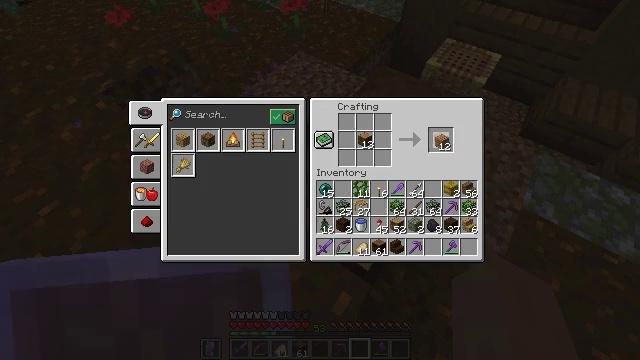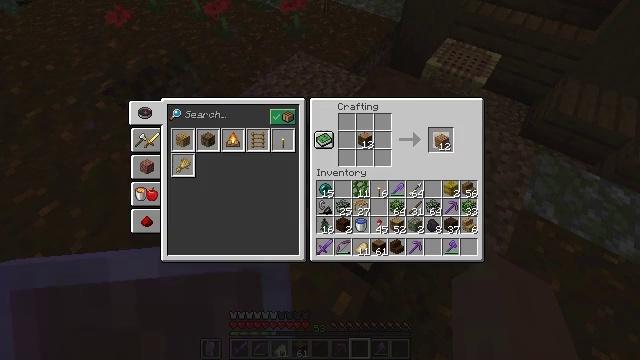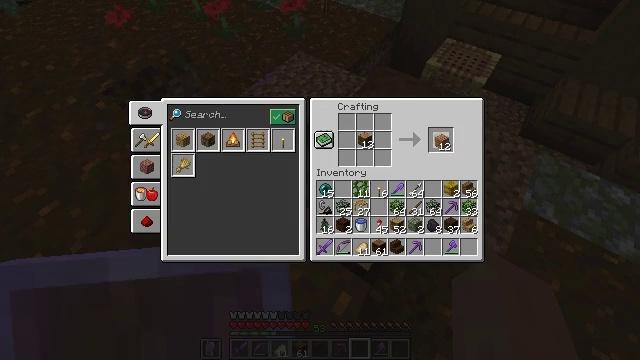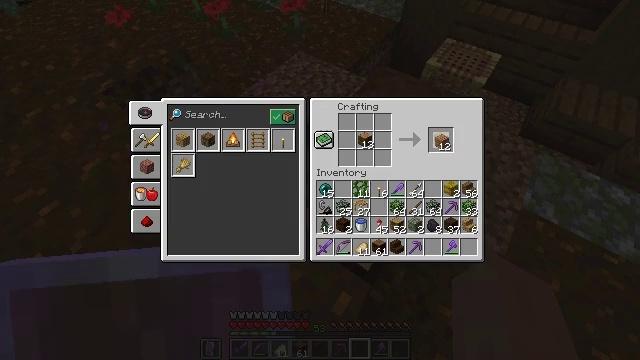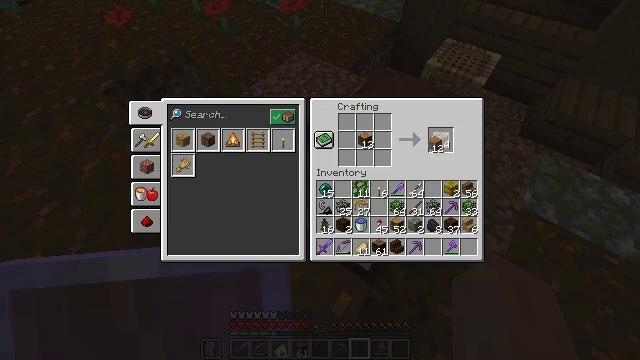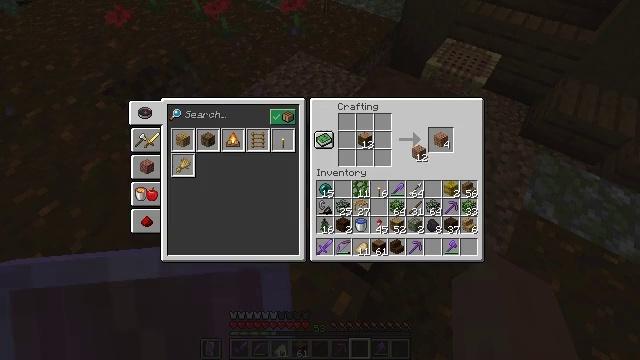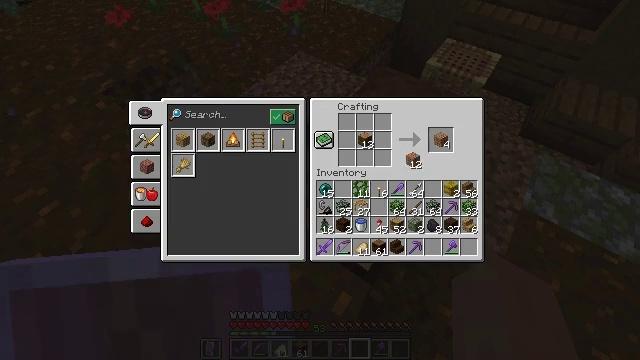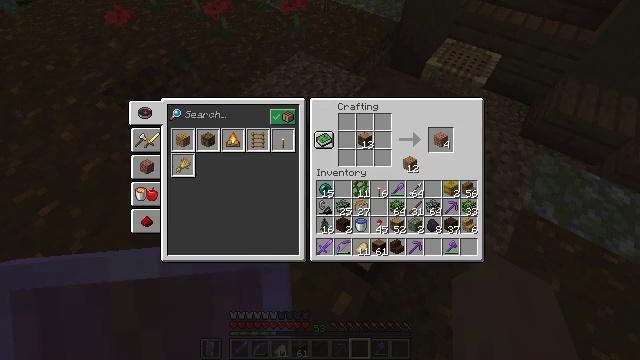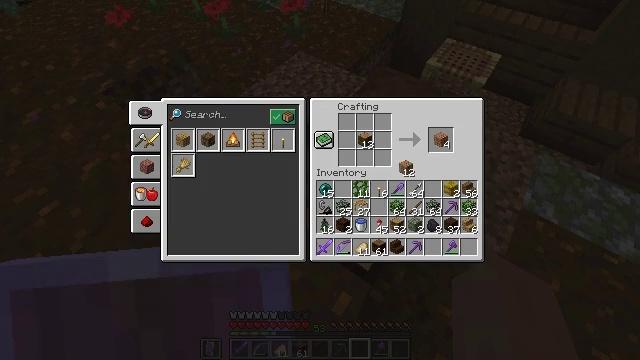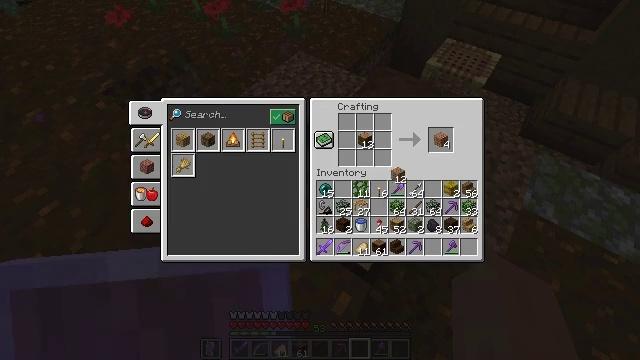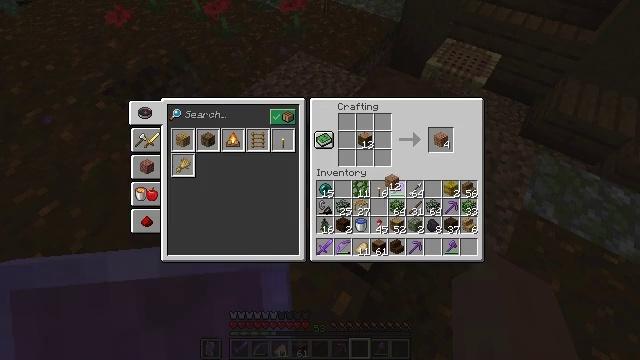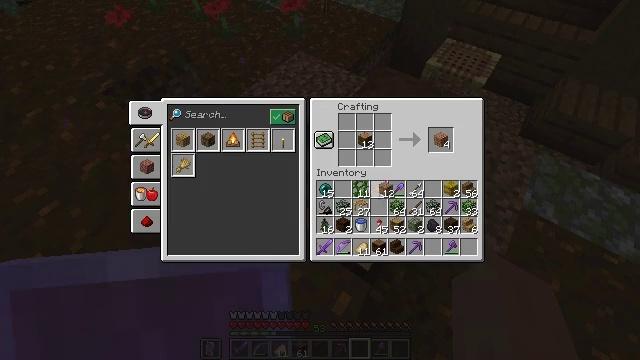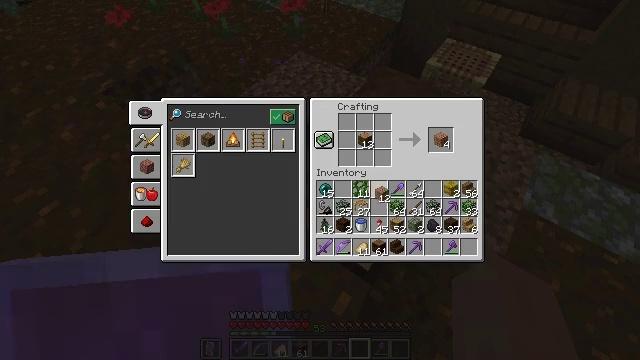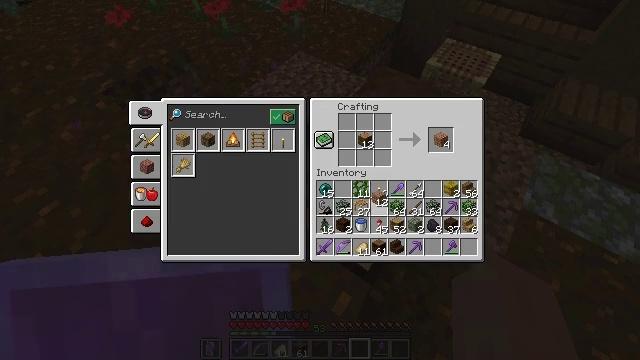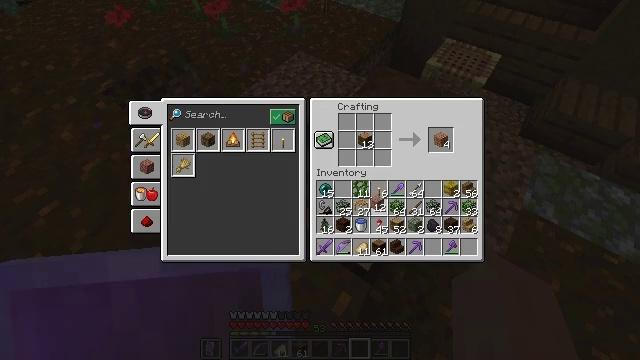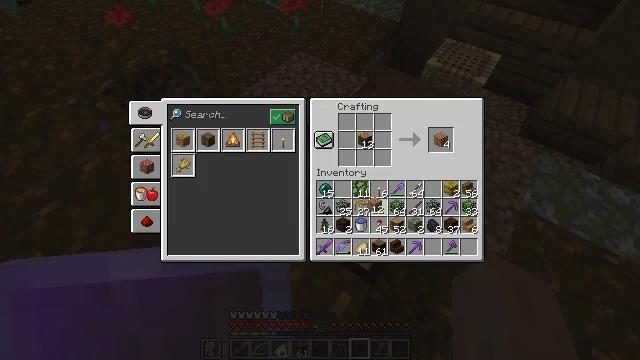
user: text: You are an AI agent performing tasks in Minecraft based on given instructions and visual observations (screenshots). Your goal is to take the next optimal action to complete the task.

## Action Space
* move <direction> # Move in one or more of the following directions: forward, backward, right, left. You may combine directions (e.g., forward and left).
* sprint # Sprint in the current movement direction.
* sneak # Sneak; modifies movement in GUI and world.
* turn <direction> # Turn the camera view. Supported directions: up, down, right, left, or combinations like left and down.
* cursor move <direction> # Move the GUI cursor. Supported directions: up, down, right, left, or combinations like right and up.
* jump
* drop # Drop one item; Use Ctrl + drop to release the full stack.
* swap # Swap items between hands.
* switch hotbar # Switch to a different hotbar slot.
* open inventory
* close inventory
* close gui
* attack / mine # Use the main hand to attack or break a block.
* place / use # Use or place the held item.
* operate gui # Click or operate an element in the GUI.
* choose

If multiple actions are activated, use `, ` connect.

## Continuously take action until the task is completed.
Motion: motion action
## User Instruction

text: Craft jungle stairs.
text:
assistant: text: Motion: no_op
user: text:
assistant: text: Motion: no_op
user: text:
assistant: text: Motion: no_op
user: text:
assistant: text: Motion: no_op
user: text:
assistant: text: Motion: turn left and down
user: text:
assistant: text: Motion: turn down
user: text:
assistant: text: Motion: no_op
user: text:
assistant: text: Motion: no_op
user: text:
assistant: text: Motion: turn left and down
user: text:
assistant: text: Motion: turn down
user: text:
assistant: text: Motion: no_op
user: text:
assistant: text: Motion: no_op
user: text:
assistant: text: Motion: no_op
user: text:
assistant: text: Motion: no_op
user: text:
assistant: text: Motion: no_op
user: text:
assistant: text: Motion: no_op
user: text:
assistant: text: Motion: no_op
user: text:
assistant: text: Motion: no_op
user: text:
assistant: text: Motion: attack / mine
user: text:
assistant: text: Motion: no_op
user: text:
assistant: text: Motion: no_op
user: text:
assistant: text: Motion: no_op
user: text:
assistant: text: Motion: no_op
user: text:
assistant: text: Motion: no_op
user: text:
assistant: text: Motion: no_op
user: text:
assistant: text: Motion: no_op
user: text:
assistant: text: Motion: no_op
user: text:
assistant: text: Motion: no_op
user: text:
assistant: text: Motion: no_op
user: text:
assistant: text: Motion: no_op